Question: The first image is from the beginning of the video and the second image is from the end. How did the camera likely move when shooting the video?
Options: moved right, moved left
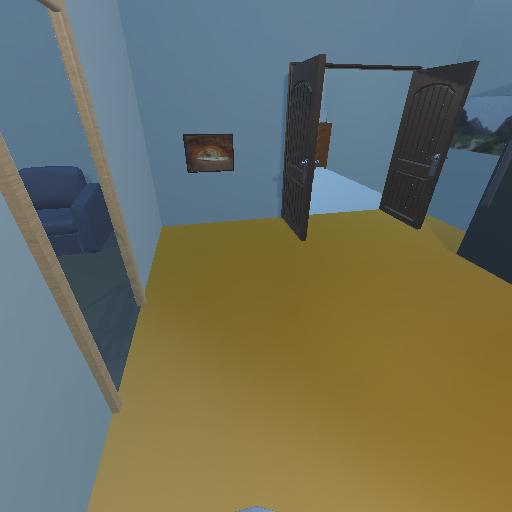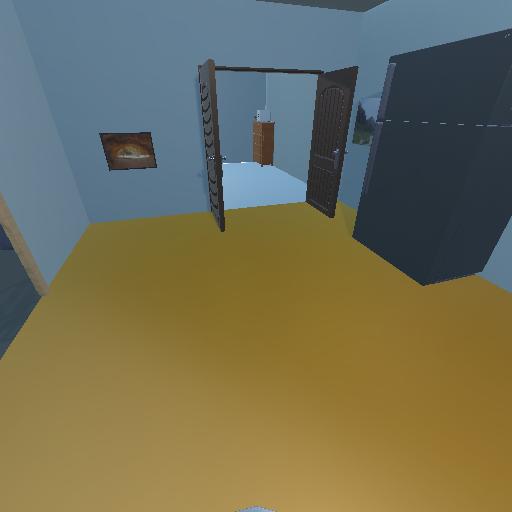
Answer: moved right